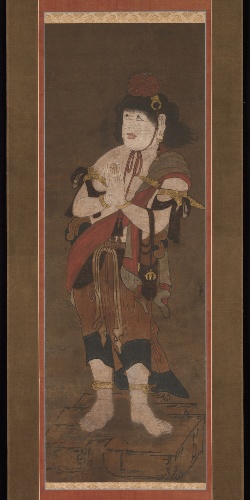
Title: 龍湫周沢写　不動明王二童子像|Fudō Myōō and Two Attendants
Artist: Ryūshū Shūtaku (Myōtaku)
Artist bio: Japanese, 1307–1388
Object type: Hanging scroll
Classification: Paintings
Medium: One of a triptych of hanging scrolls; hand-colored woodblock print on paper
Culture: Japan
Period: Nanbokuchō period (1336–92)
Dimensions: Image: 40 3/8 x 14 in. (102.6 x 35.6 cm)
Overall: 71 3/8 x 22 1/2 in. (181.3 x 57.2 cm)
Department: Asian Art
Credit line: The Harry G. C. Packard Collection of Asian Art, Gift of Harry G. C. Packard, and Purchase, Fletcher, Rogers, Harris Brisbane Dick, and Louis V. Bell Funds, Joseph Pulitzer Bequest, and The Annenberg Fund Inc. Gift, 1975
Accession year: 1975
Repository: Metropolitan Museum of Art, New York, NY
Tags: Buddhism|Men|Deities